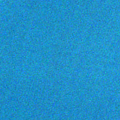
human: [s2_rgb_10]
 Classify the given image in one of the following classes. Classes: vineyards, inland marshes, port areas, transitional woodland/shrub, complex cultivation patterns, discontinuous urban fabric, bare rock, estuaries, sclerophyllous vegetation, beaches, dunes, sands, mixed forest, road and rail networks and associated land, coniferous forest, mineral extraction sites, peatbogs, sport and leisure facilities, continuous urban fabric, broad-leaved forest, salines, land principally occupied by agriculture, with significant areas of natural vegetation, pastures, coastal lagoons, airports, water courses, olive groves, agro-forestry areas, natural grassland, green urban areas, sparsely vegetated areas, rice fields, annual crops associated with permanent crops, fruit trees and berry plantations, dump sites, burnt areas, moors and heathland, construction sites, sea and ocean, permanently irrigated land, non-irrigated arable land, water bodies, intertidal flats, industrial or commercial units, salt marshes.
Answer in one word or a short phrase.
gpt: sea and ocean